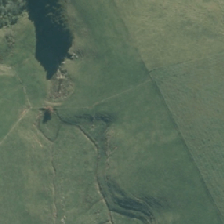
Land cover: deciduous_hardwood